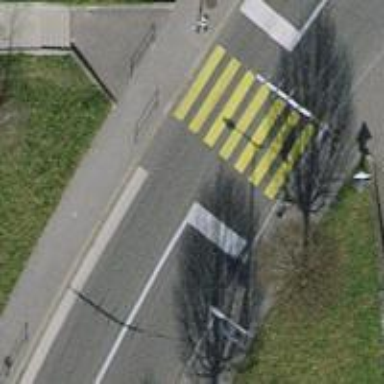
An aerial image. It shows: Crossing with traffic signals.